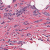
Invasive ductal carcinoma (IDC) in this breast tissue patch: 1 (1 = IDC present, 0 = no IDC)